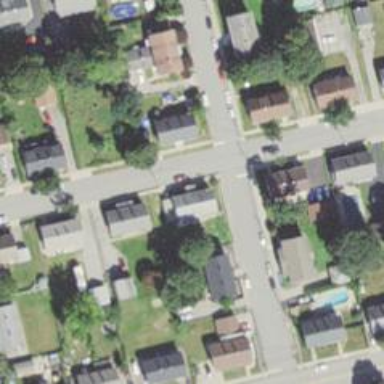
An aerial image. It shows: Residential driveway serving as service road.